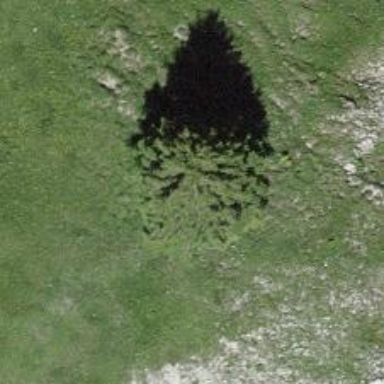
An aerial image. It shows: Needle-leaved tree in nature.